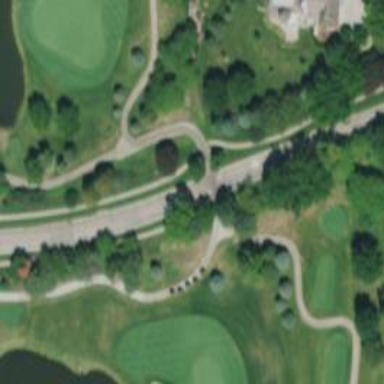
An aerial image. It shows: Service road with grade1 track surface. It resembles golf cart path.